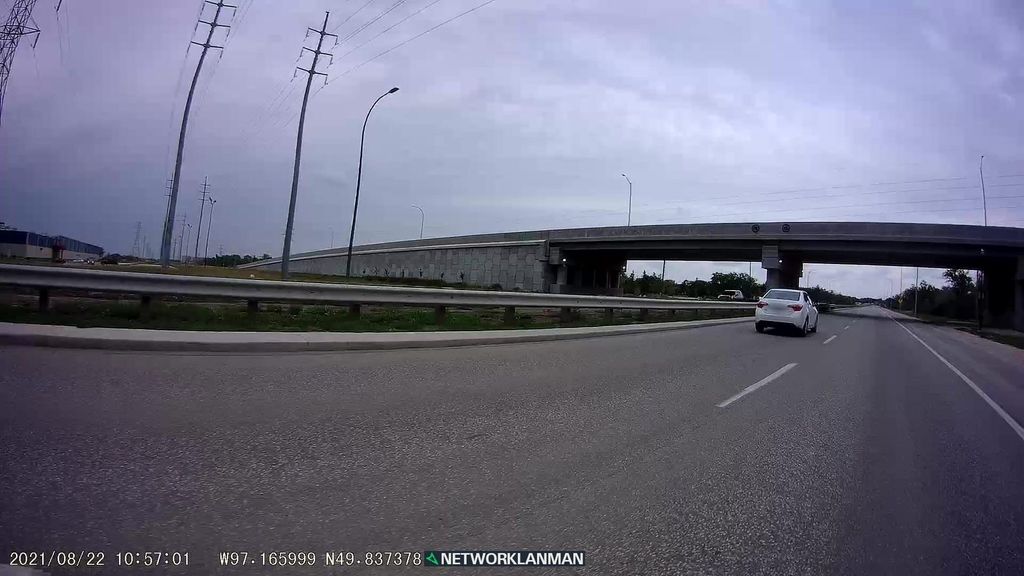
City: winnipeg